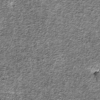
Label: not_dusty